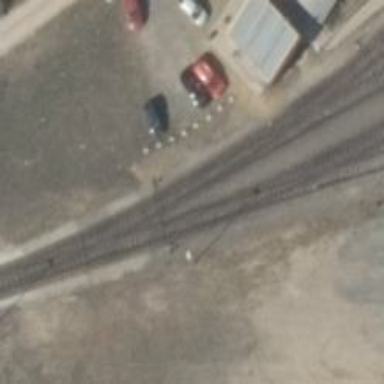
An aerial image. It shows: Railway switch.